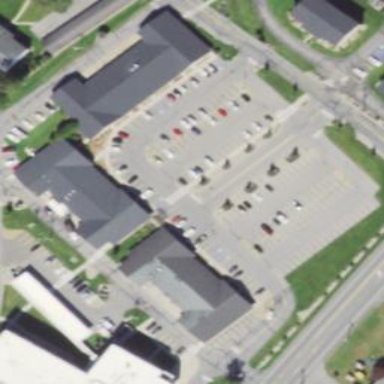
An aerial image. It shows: Retail area.